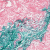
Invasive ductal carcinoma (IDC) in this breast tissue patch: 0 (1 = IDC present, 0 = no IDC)